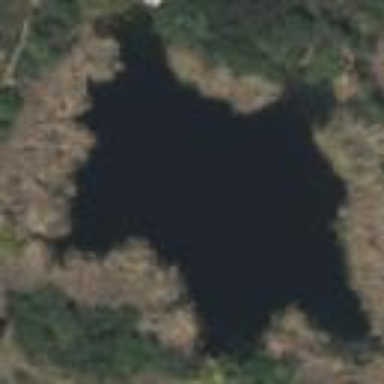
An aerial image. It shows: Serene lake surrounded by nature.